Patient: sex F, age 58
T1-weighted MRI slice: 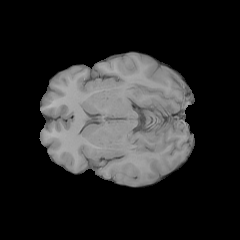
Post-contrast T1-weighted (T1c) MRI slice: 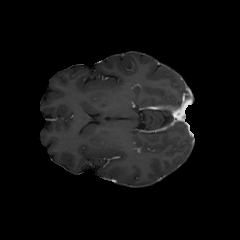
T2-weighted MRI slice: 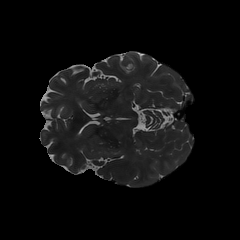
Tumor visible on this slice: no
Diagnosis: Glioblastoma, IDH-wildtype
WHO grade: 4